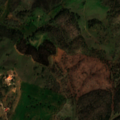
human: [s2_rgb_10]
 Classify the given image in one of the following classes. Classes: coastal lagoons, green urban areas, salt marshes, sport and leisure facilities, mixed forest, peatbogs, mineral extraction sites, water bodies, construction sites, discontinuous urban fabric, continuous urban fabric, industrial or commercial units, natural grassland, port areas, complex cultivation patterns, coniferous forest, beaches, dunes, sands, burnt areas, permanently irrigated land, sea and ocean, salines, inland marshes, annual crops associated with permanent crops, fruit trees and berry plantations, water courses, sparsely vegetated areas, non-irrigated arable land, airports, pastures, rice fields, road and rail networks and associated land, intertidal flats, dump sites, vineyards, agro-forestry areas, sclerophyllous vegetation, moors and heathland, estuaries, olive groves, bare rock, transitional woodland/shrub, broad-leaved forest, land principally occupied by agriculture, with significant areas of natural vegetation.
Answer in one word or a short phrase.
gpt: non-irrigated arable land, agro-forestry areas, broad-leaved forest, transitional woodland/shrub